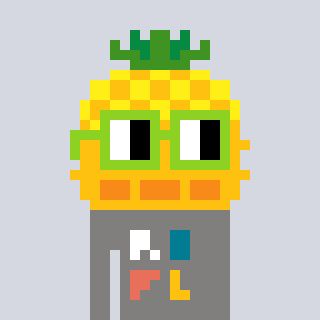
a pixel art character with square light green glasses, a pineapple-shaped head and a bluegrey-colored body on a cool background